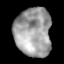
Tissue: prostate
Cell type: Epithelial cells
Senescence score: 0.31
Nuclear area (px): 1729
Mean DAPI intensity: 159.553